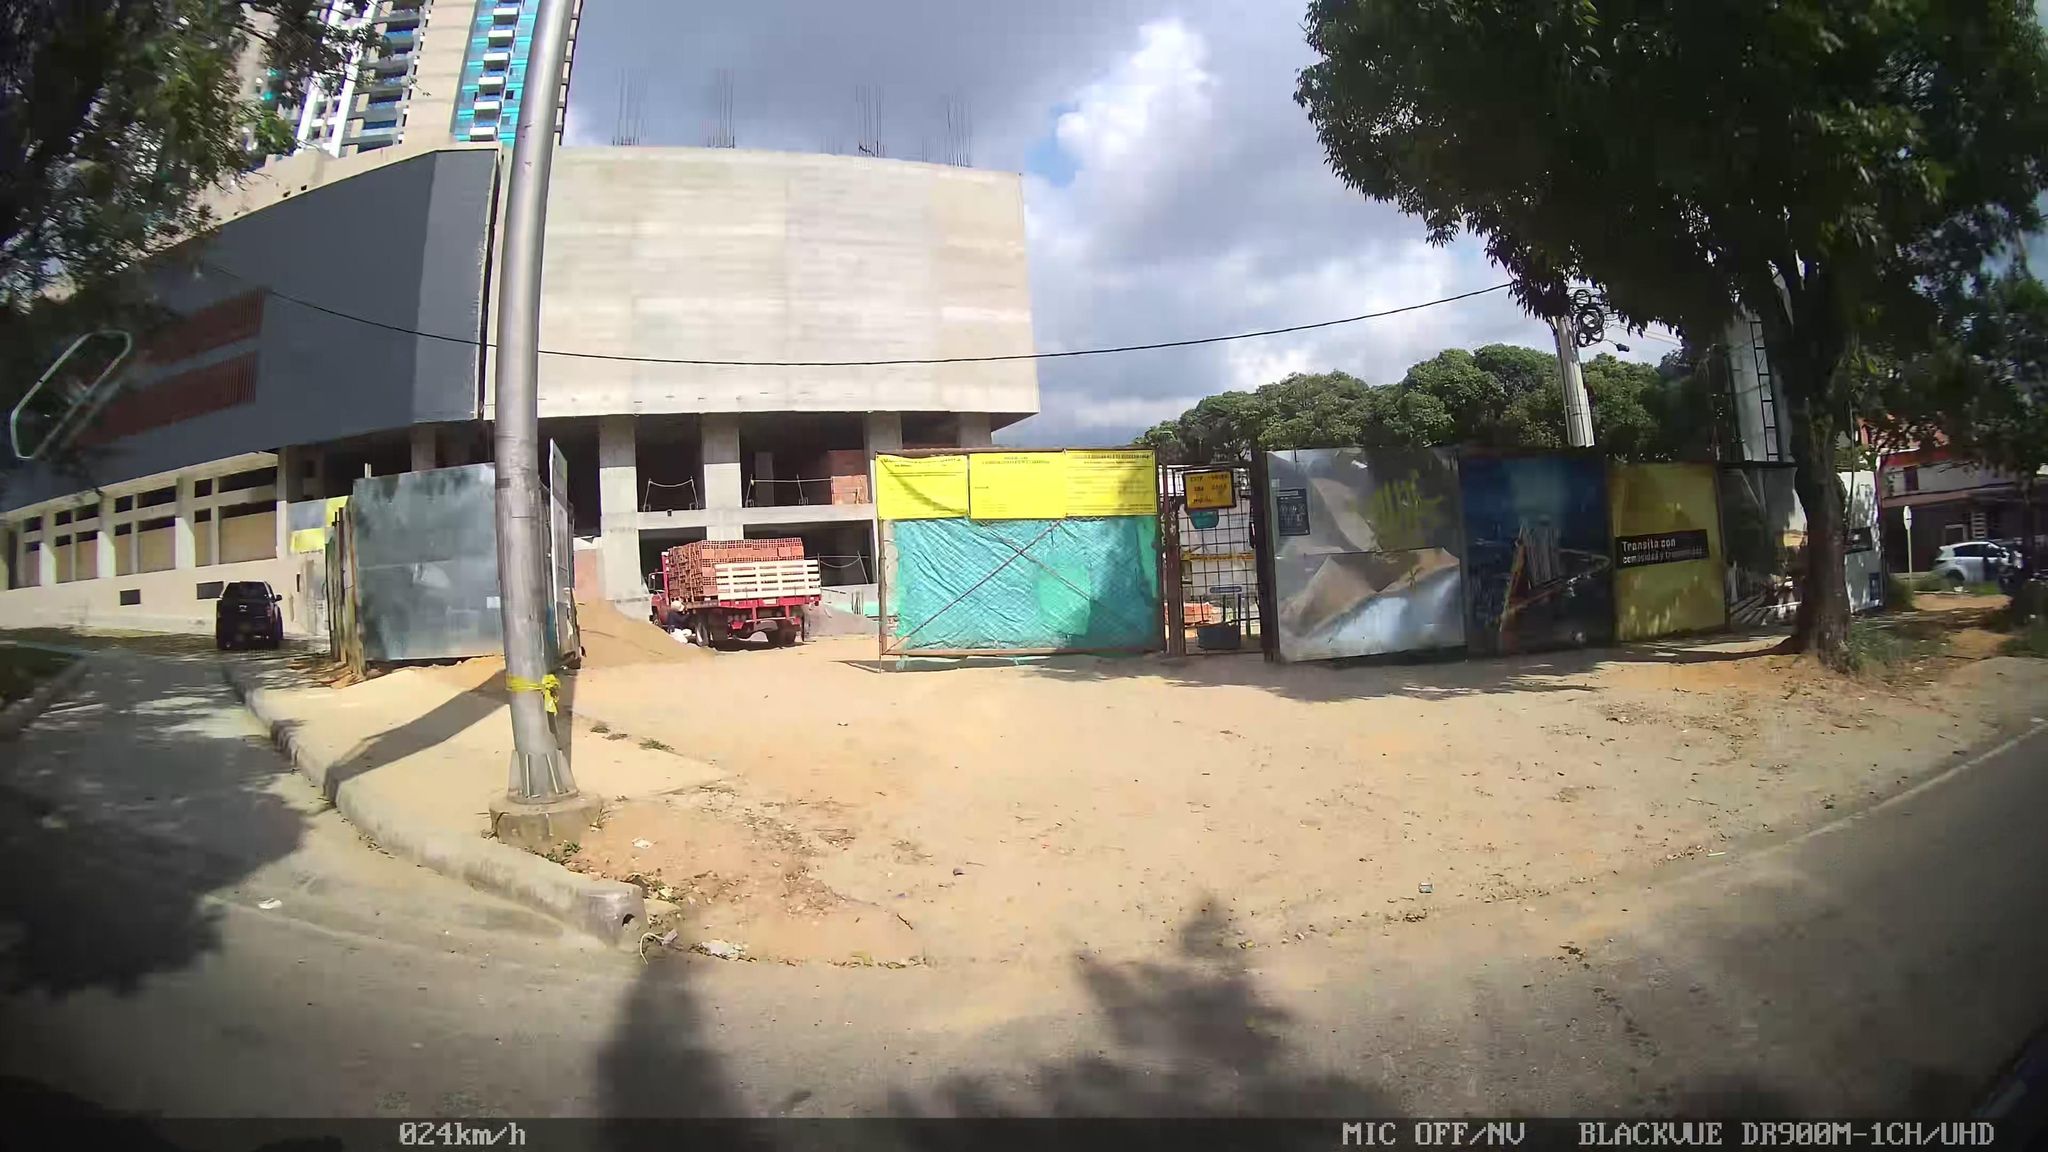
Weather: clear
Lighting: day
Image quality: good
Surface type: driving surface
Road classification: primary
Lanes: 3, 2
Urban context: urban centre
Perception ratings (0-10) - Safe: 1.36, Lively: 3.48, Beautiful: 5.35, Boring: 0.99, Depressing: 7.35, Wealthy: 1.44